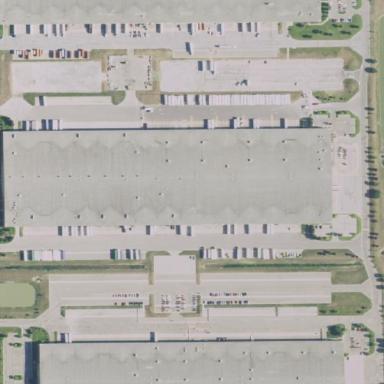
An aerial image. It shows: Warehouse.